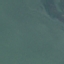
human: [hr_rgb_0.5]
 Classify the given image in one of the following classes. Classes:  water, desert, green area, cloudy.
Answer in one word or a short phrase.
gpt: water